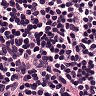
Metastatic tissue present: no